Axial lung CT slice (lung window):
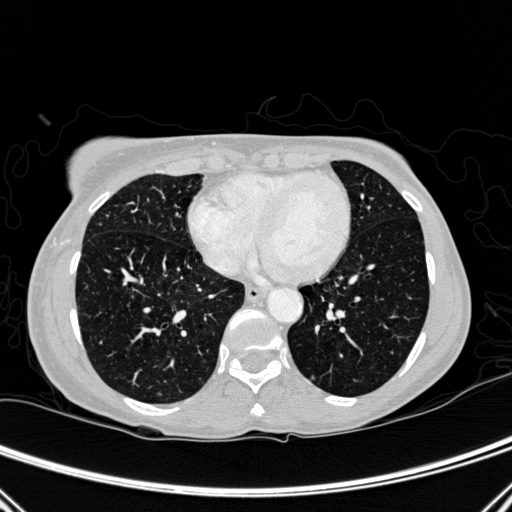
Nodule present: no